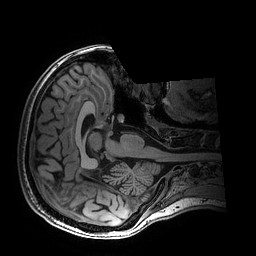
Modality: T1w
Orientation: axial
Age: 18
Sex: female
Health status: healthy
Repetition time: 2.53 s
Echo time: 0.0034 s